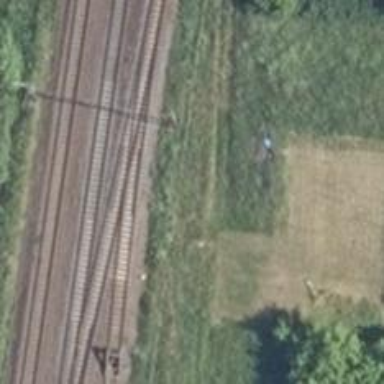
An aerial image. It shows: Rail siding with electrified contact lines.